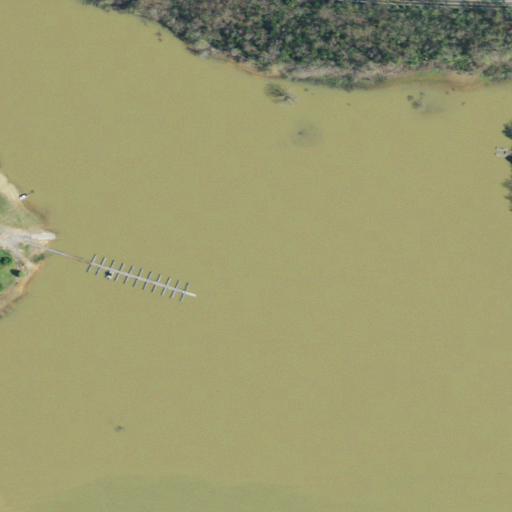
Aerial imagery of valley in Tennessee named Stubblefield Hollow containing open water, grassland, barren land, deciduous forest, pasture, low intensity development, and open development